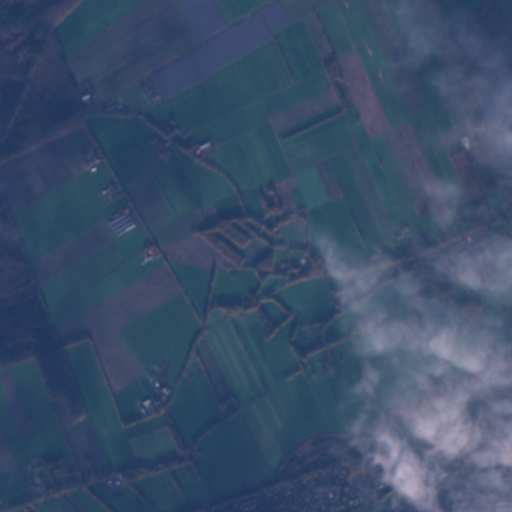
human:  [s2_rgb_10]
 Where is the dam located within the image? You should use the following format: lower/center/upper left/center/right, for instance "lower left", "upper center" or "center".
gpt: The dam is located in the lower center of the image.
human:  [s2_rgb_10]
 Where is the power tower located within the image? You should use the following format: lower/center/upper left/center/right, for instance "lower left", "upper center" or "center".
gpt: The power tower is located in the lower right of the image.
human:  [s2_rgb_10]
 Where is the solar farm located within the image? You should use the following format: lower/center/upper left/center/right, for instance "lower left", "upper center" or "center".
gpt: The solar farm is located in the upper right of the image.
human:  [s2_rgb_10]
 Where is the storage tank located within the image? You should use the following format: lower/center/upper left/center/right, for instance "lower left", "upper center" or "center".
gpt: The storage tank is located in the lower center of the image.
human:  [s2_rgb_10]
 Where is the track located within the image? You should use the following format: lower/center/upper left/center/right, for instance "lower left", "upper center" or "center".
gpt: There is no track in the image.